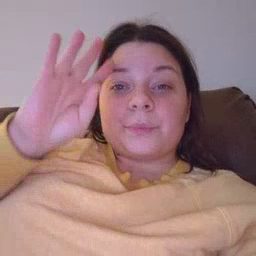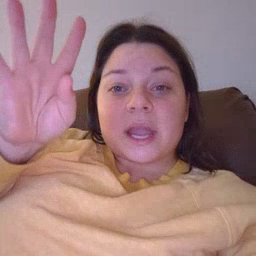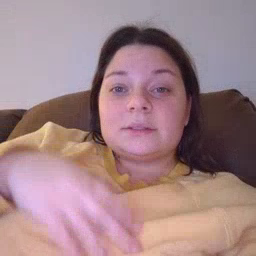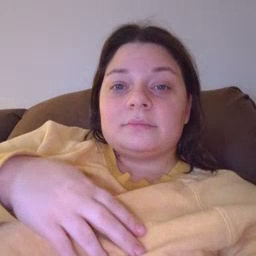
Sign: pretend